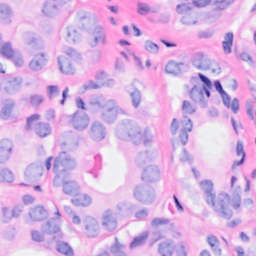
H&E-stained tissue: Breast